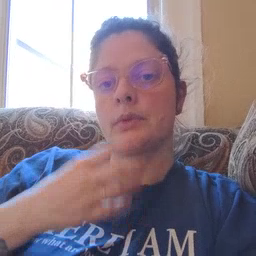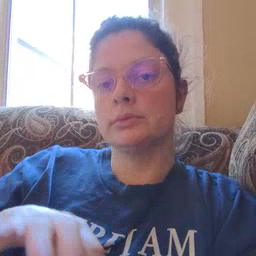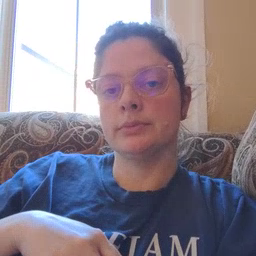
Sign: hot